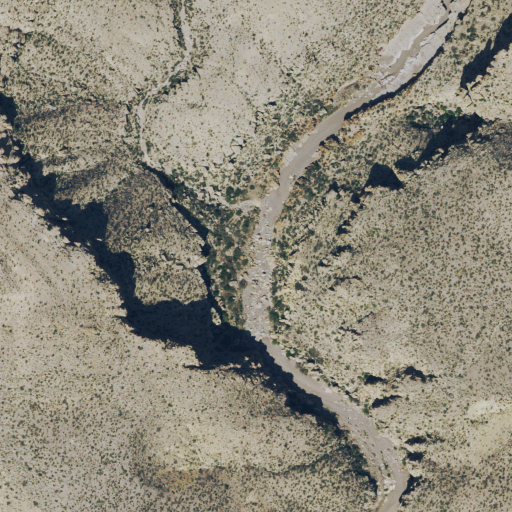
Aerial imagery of valley in Texas named La Boquilla containing only shrub